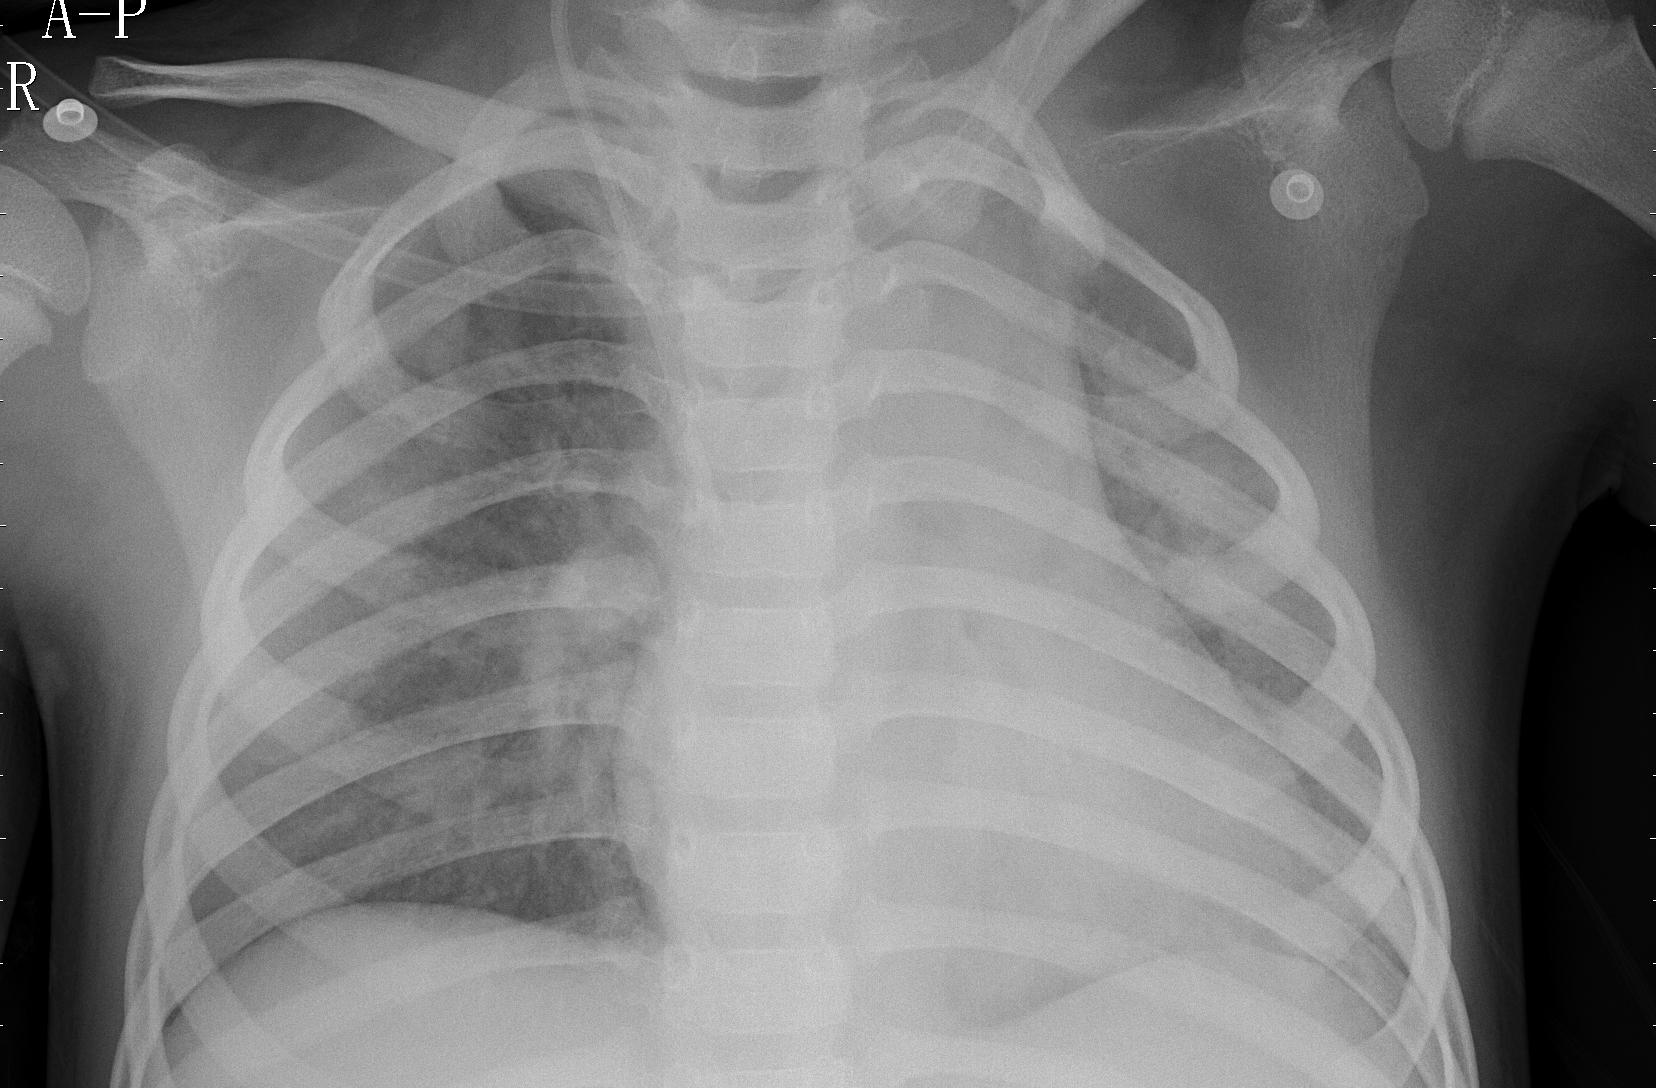
Diagnosis: PNEUMONIA